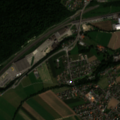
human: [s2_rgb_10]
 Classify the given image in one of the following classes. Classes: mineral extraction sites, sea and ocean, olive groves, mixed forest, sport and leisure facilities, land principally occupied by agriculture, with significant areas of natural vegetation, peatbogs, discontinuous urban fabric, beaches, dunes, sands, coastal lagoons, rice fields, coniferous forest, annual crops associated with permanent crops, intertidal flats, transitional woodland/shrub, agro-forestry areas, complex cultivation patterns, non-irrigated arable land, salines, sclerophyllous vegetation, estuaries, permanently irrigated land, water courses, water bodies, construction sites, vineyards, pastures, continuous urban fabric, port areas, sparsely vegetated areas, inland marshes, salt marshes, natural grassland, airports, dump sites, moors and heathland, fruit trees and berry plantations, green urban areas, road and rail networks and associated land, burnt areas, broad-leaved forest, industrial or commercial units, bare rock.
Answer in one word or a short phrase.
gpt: discontinuous urban fabric, industrial or commercial units, non-irrigated arable land, coniferous forest, mixed forest